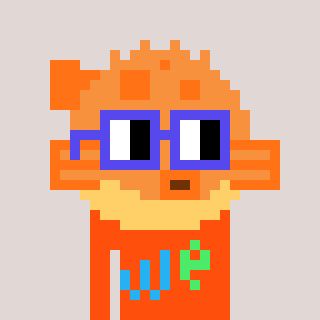
a pixel art character with square blue glasses, a pufferfish-shaped head and a orange-colored body on a warm background